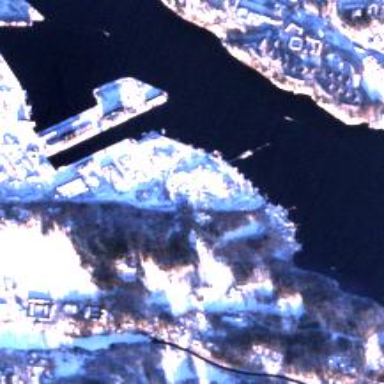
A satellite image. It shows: Picturesque harbour.